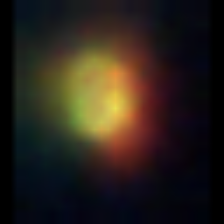
Taxon: NanoPlankton
Group: Other